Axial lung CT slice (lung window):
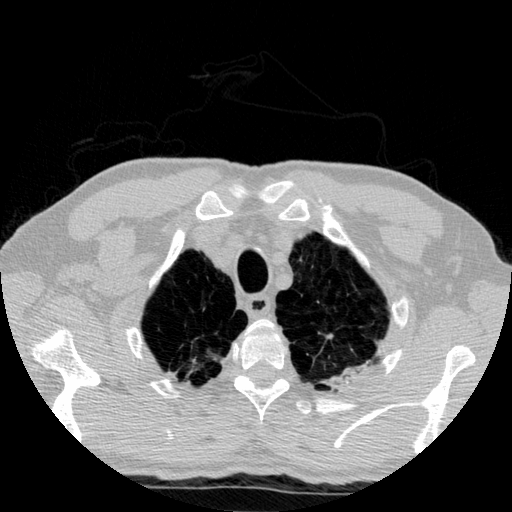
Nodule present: no